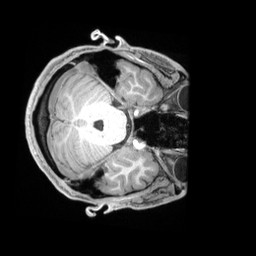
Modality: T1w
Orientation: axial
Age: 25
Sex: male
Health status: ill
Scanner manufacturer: siemens
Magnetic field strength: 3 T
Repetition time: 2.2 s
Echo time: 0.00218 s